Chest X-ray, PA view. Patient: 56 years old, sex M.
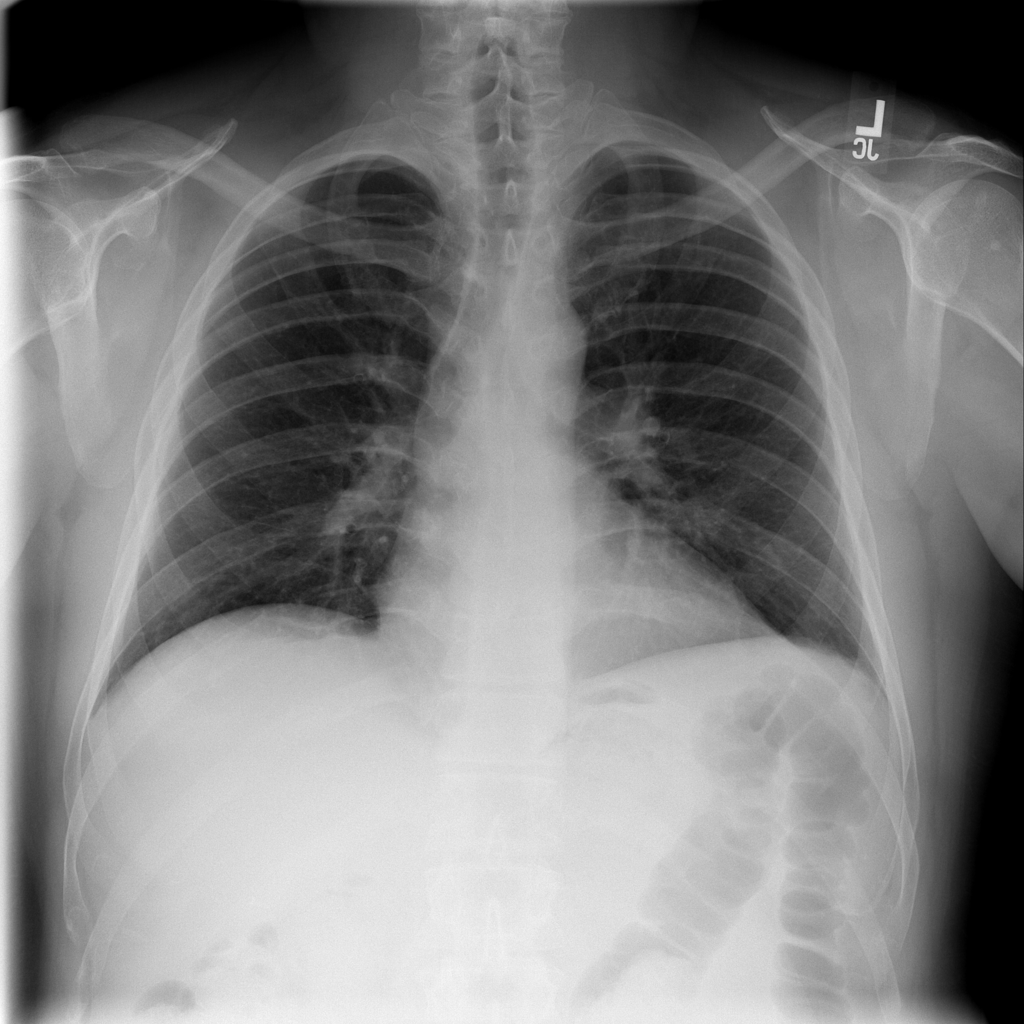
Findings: No Finding